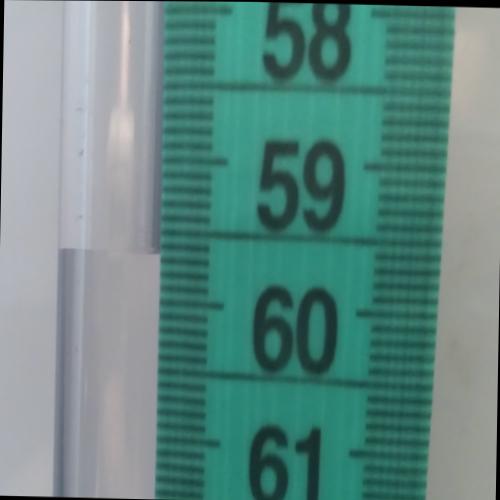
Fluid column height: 59.7 cm